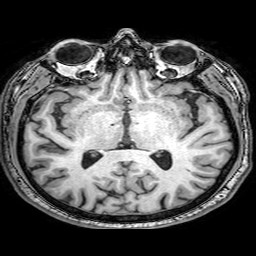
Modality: T1w
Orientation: coronal
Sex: male
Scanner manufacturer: philips
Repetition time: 0.008226 s
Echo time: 0.00381 s